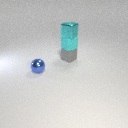
small cyan rubber cube below small cyan metal cube